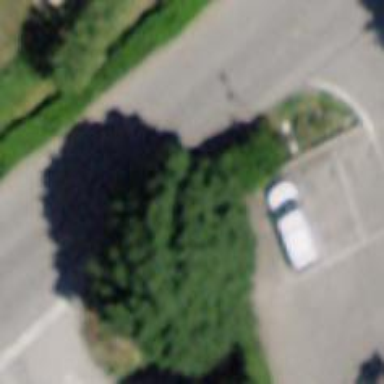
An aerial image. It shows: Charging station.